Aerial crown-view tile of a tropical tree (Barro Colorado Island, Panama), acquired 20250217:
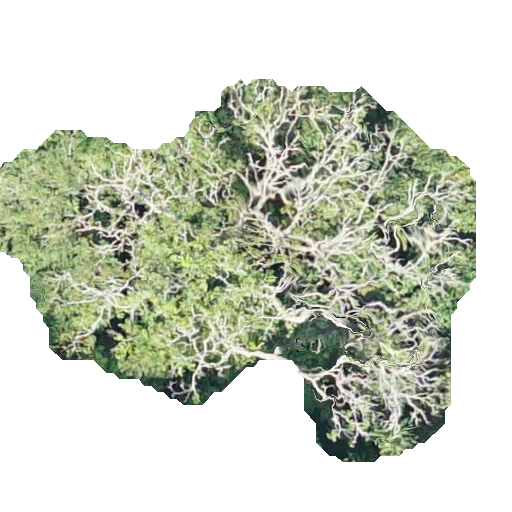
Species: Jacaranda copaia
GBIF accepted scientific name: Jacaranda copaia
Crown area: 182.503 m²